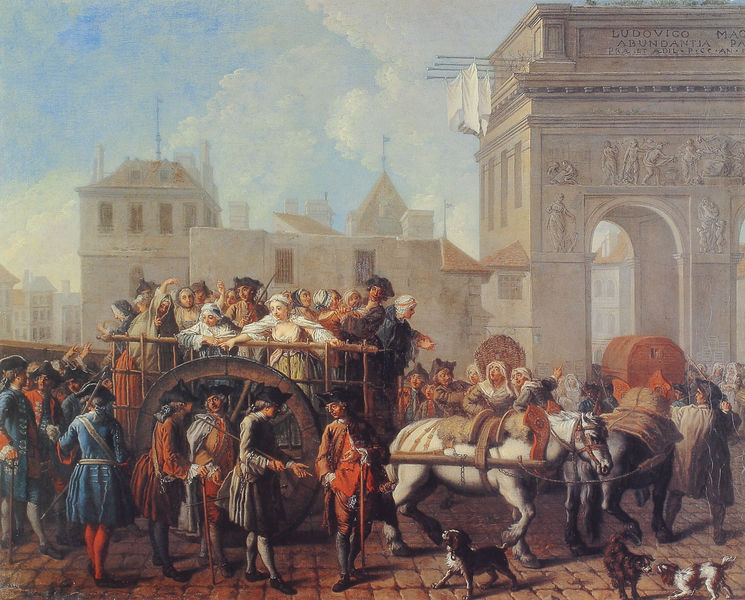
Titel: Prostituierte werden zu La Salpêtrière geleitet
Künstler: Étienne Jeaurat
Institution: Paris, Musée Carnavalet - Histoire
Schlagwörter: blau, gemälde, himmel, wolken, frauen, menschen, stadt, bunt, fenster, frau, paris, weiss, gebäude, haus, hund, hunde, rot, häuser, karren, pferd, pferde, stock, transport, kutsche, platz, rad, wagen, soldaten, revolution, uniform, degen, dreispitz, gefangene, mittelalter